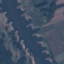
Land use / land cover: River